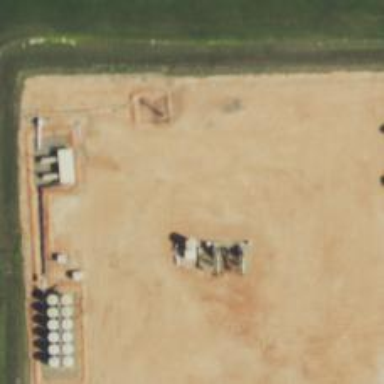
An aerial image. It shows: Storage tank that is man-made.